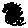
Label: zigzag